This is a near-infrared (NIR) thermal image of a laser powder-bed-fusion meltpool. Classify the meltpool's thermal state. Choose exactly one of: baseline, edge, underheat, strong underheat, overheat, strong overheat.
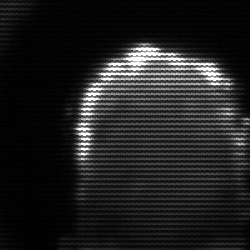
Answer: baseline